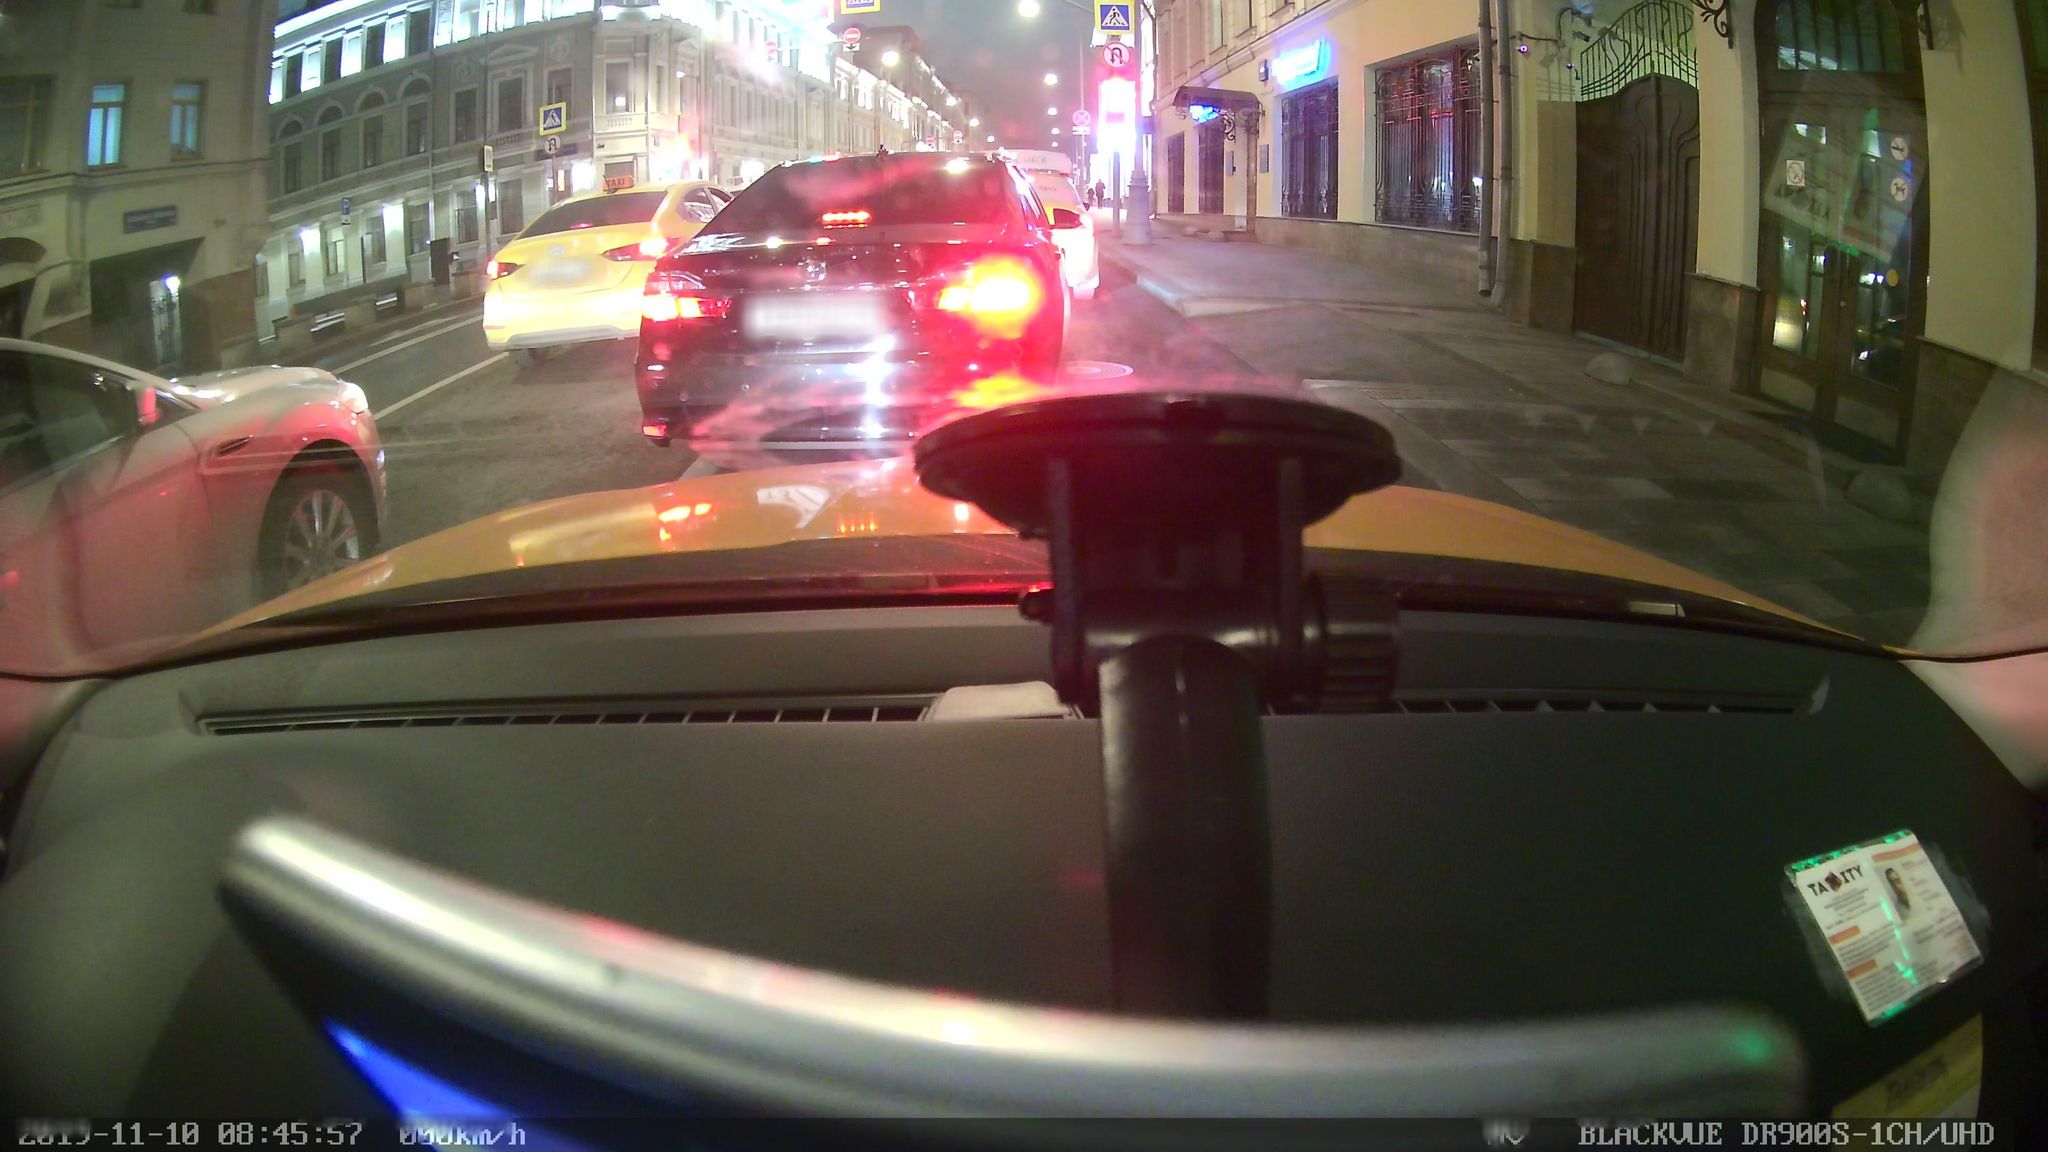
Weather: clear
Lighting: night
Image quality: slightly poor
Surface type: driving surface
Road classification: secondary
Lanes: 4
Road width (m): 2.5
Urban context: urban centre
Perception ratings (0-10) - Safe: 4.63, Lively: 5.48, Beautiful: 1.41, Boring: 0.88, Depressing: 2.69, Wealthy: 4.16